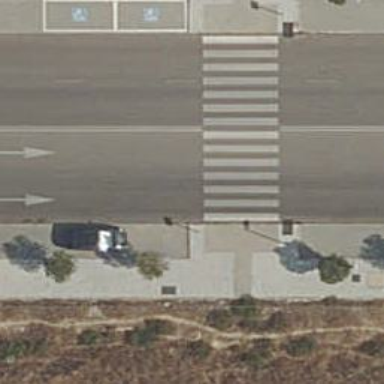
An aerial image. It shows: Uncontrolled road crossing.